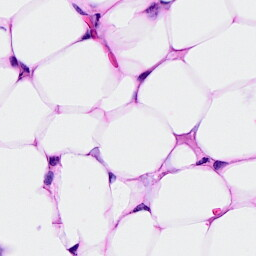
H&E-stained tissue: Breast